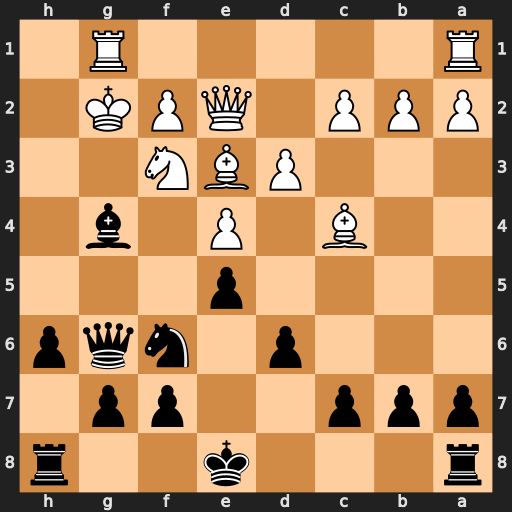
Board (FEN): r3k2r/ppp2pp1/3p1nqp/4p3/2B1P1b1/3PBN2/PPP1QPK1/R5R1
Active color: b
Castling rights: kq
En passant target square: -
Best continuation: Bxf3+ Kxf3 Qh5+ Kg3 Qxe2